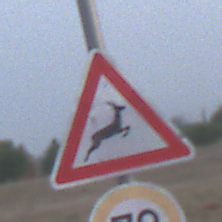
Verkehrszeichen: WildwechselLinks
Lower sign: Geschwindigkeit70
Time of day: SunriseSunset
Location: Outdoor (Nature)
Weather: Overcast
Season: NotSpecified
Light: Natural